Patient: sex M, age 57
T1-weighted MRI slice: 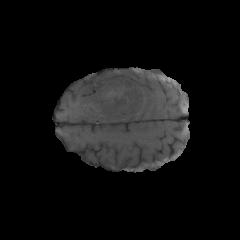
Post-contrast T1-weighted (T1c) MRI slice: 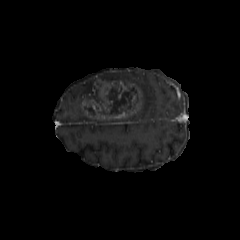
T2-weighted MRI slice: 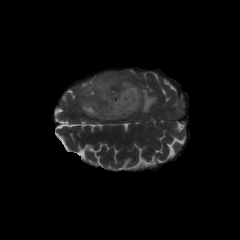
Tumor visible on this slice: yes
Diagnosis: Glioblastoma, IDH-wildtype
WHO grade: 4